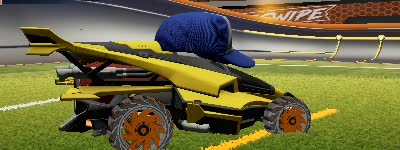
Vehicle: aftershock